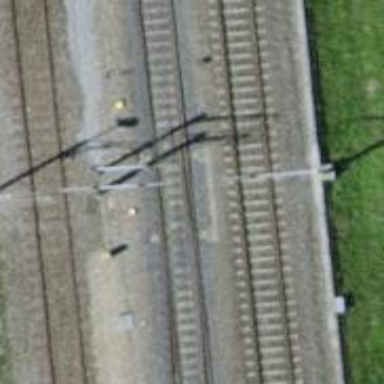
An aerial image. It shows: Railway switch.